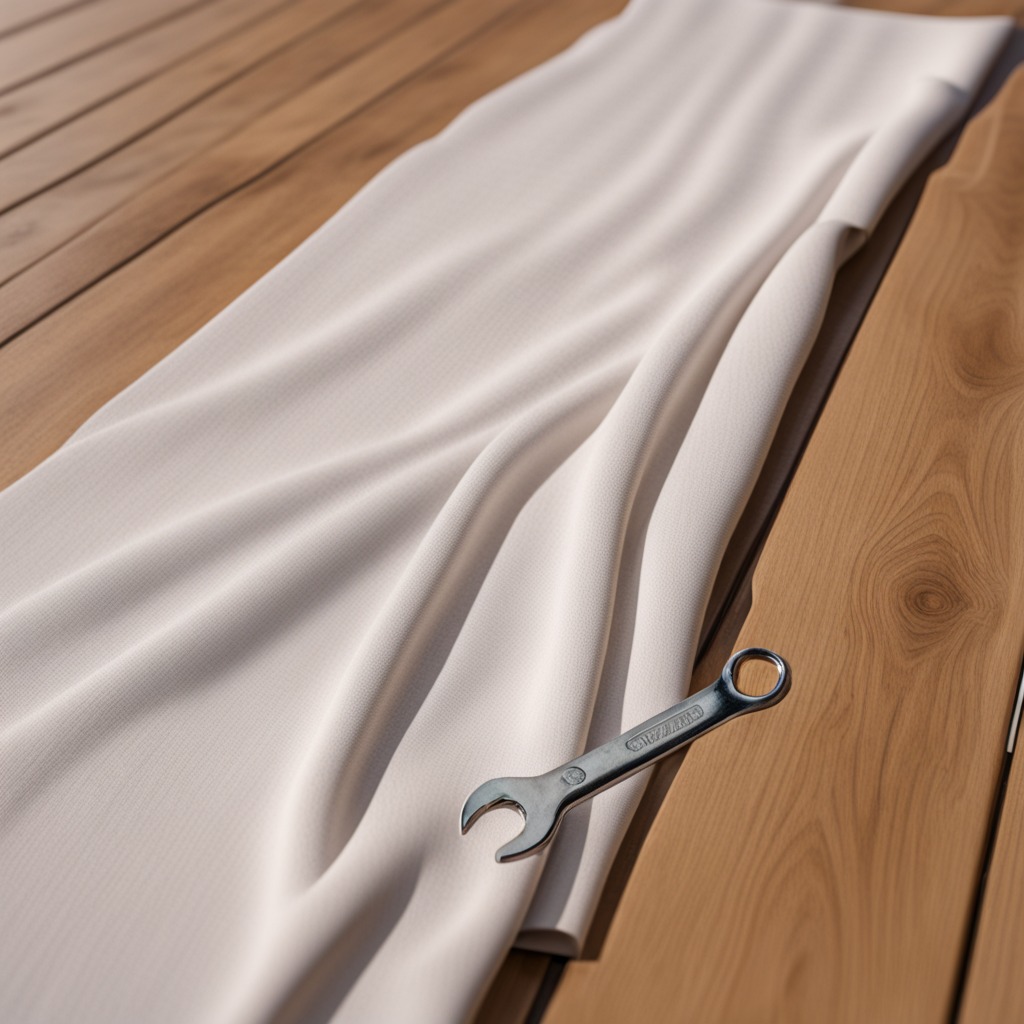
A wrench lying on a wooden table in an outdoor workshop during daytime bright natural light soft shadows worn but beneath the cloth.